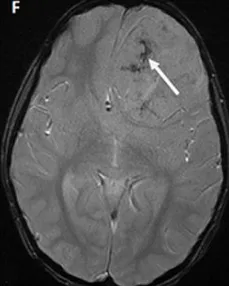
Cystic plaques and hypointense spots are seen on the gradient echo sequence; there was no intra-tumor bleeding on the susceptibility sequences.
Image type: radiology (mri)